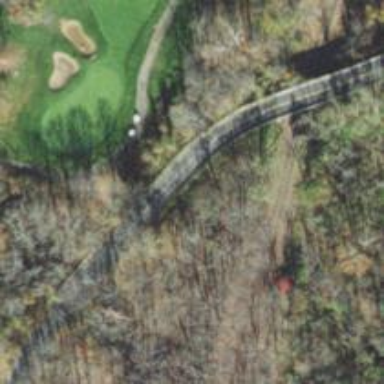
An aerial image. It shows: Path for golf carts.